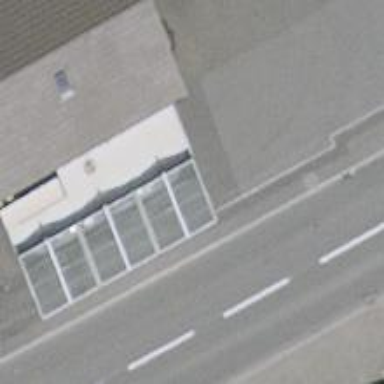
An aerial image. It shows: Fuel station.